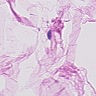
Metastatic tissue present: no